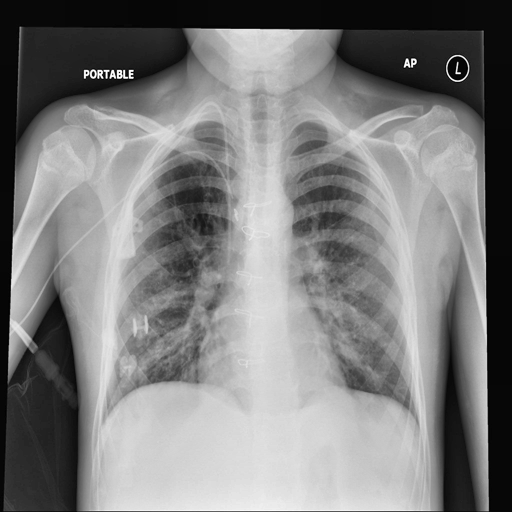
Finding: NORMAL